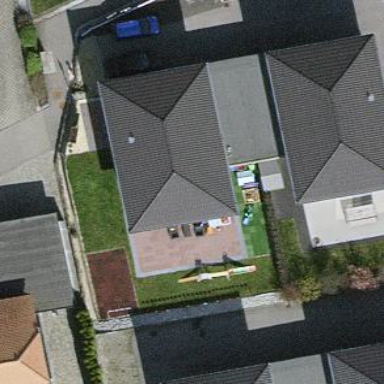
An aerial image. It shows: Semidetached house.